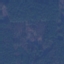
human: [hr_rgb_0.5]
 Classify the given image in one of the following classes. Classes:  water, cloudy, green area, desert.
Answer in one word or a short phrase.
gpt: green area